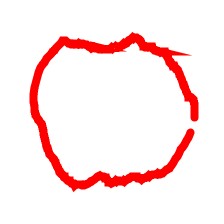
Shape: circle